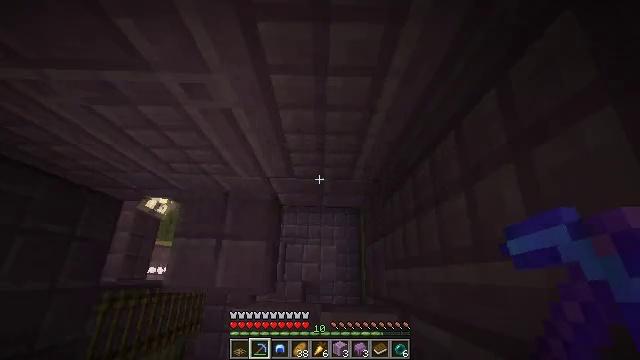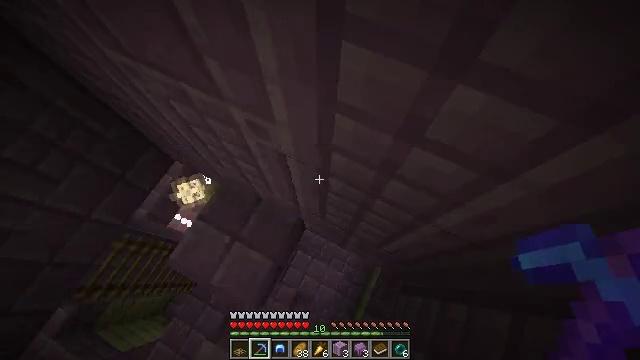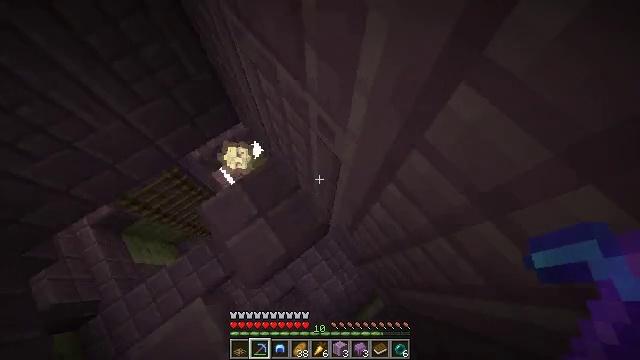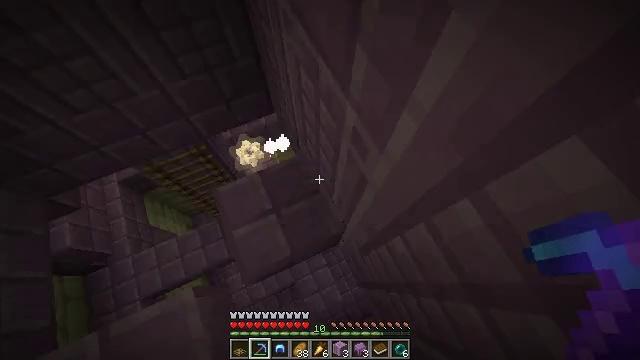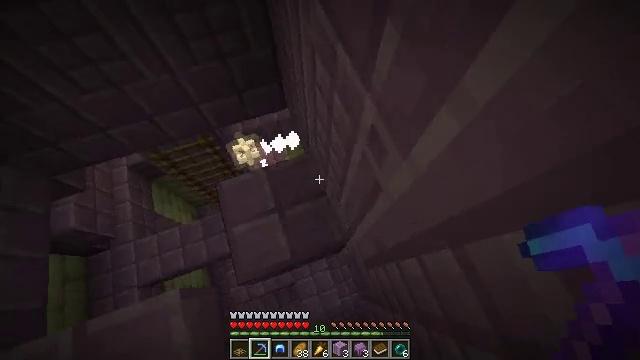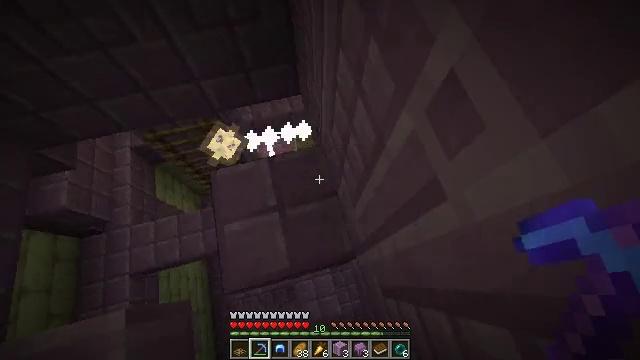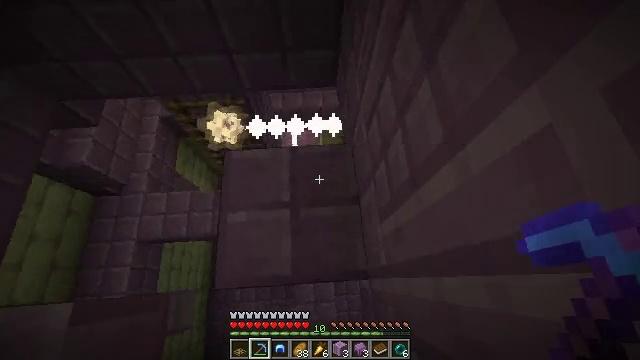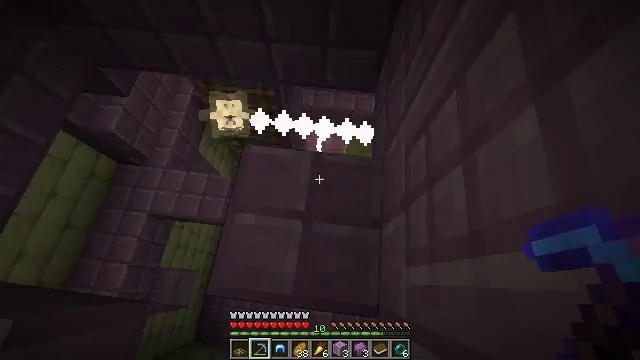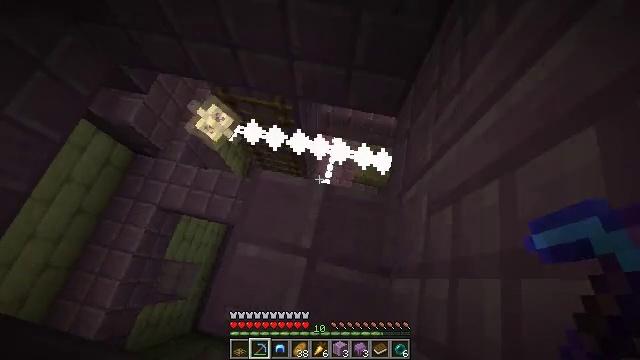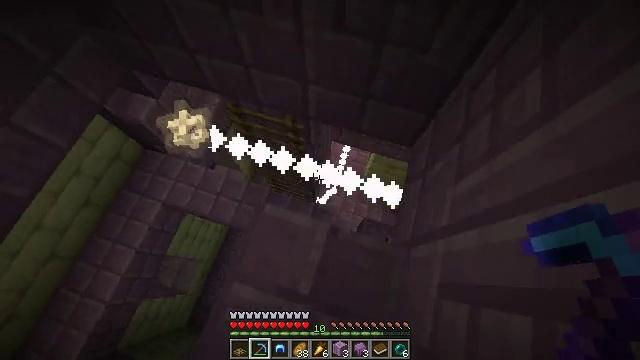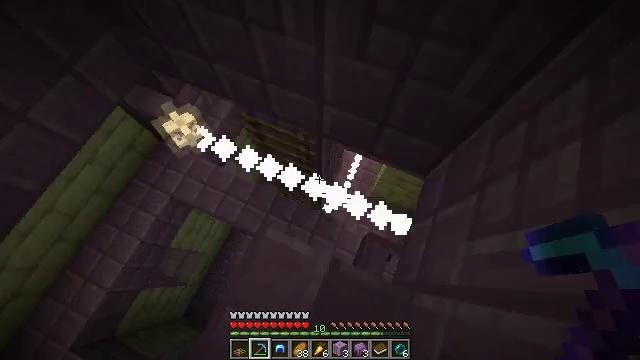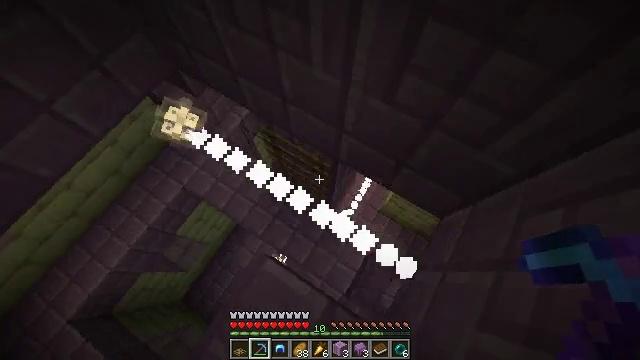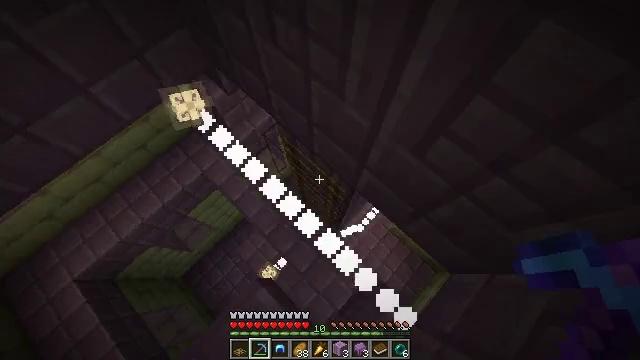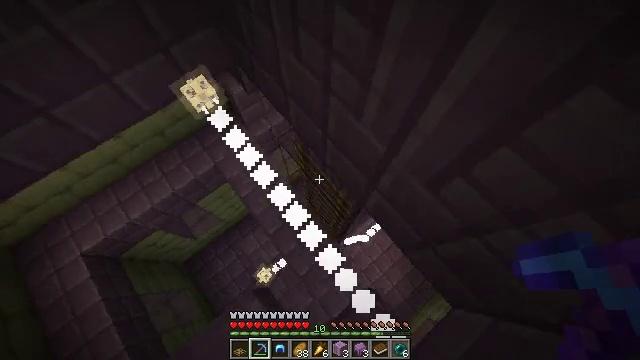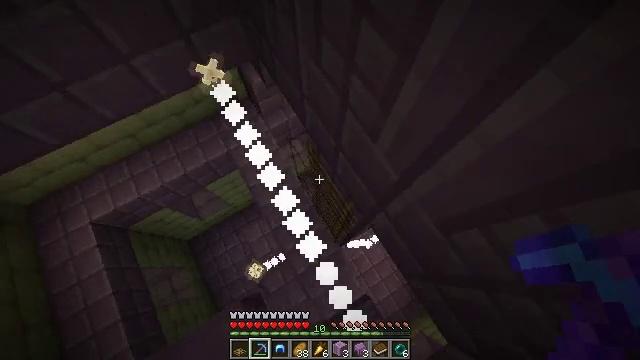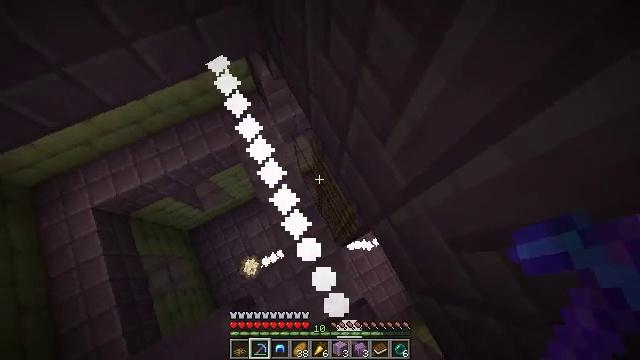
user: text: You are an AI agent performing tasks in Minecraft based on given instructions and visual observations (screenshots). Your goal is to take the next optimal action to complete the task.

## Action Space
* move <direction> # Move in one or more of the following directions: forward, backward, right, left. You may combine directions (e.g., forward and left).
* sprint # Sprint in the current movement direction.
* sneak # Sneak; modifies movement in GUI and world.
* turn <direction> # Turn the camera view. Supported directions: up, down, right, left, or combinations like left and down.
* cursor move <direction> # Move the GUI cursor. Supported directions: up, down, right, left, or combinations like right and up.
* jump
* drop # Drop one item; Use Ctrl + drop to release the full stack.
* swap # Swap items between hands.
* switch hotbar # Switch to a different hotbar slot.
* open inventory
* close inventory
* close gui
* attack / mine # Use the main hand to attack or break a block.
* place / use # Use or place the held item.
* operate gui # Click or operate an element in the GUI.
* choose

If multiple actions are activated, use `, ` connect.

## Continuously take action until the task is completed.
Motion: motion action
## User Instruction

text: Mine the purpur block.
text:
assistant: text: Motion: move forward, turn left and up
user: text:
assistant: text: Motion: move forward and move left, turn left
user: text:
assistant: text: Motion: move forward and move left, turn left
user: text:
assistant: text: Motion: move forward and move left, turn left
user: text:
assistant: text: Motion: move forward and move left, turn left
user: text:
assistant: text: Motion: move forward, turn left
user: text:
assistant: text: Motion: move forward, turn left
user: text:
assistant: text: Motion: move forward, turn left
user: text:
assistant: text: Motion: move forward, turn left
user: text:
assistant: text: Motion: move forward, turn left
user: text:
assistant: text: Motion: move forward, turn left
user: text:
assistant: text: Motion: move forward, turn left
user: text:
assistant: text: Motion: move forward, turn left
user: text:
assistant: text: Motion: turn left and down
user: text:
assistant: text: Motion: turn left
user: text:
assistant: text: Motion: turn left
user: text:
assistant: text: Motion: no_op
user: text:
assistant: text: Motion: no_op
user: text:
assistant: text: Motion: move forward, turn right and down
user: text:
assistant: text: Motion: move forward, turn right and down
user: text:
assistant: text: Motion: move forward, turn right and down
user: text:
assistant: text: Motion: move forward, turn right
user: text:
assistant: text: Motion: move forward, turn right and up
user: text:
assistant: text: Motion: move forward, turn right and up
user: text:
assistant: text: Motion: move forward, turn right
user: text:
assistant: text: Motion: turn right
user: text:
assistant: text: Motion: turn right and up
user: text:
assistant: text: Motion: turn right and up
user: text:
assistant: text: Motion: turn right
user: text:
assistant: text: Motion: no_op